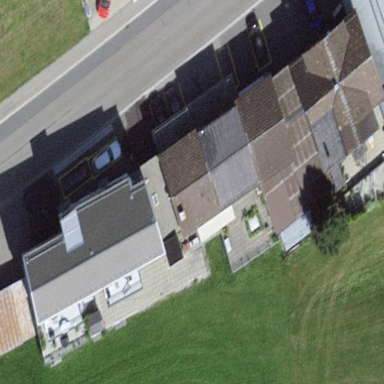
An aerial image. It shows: Building that houses car repair shop.